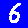
Digit: 6